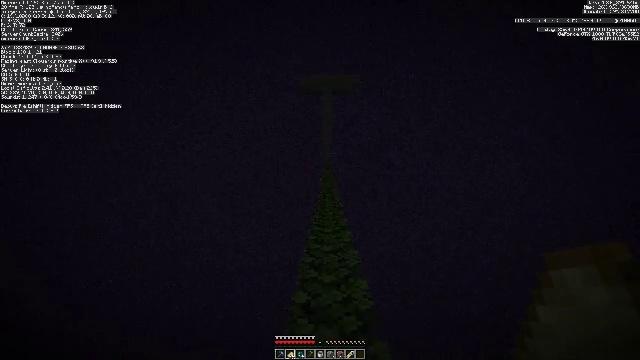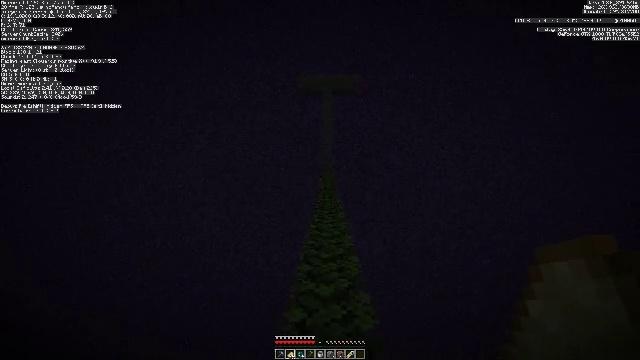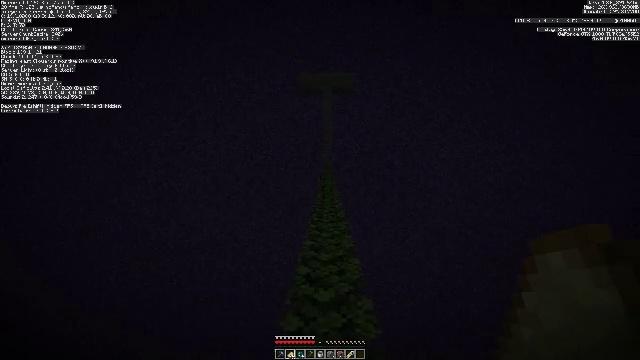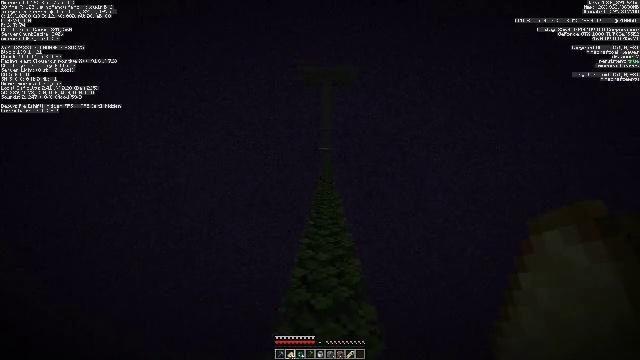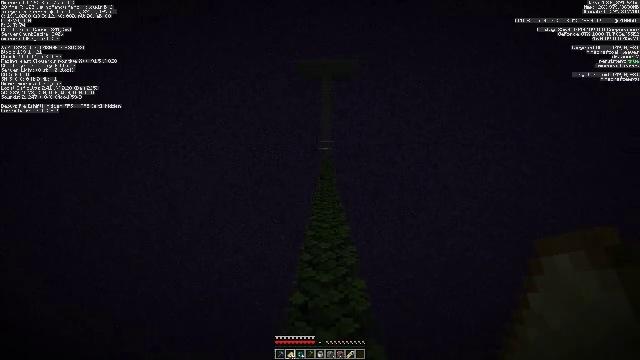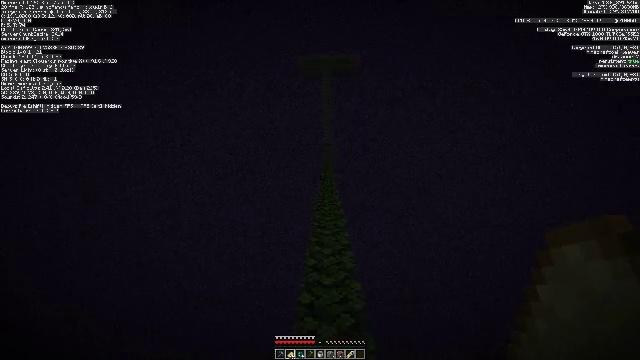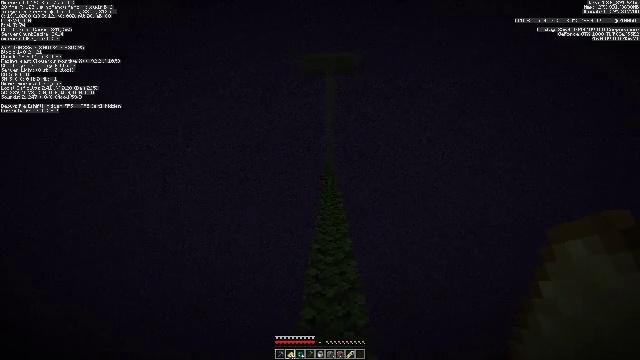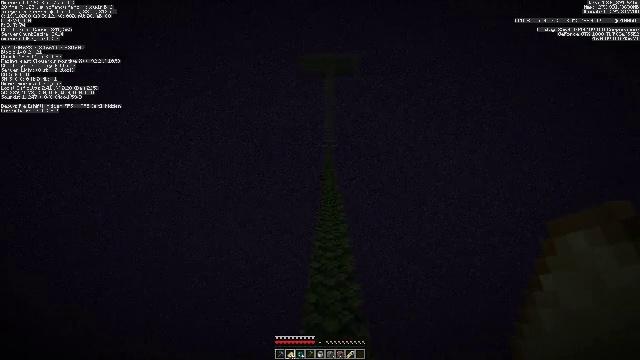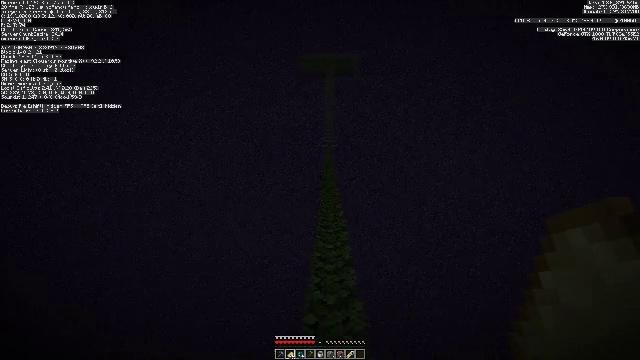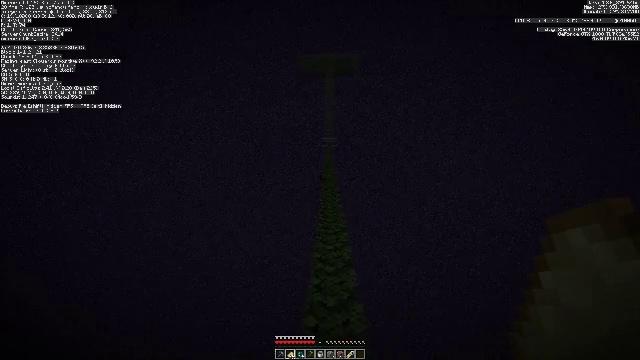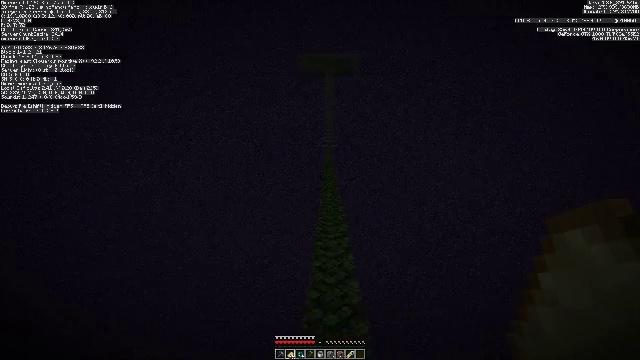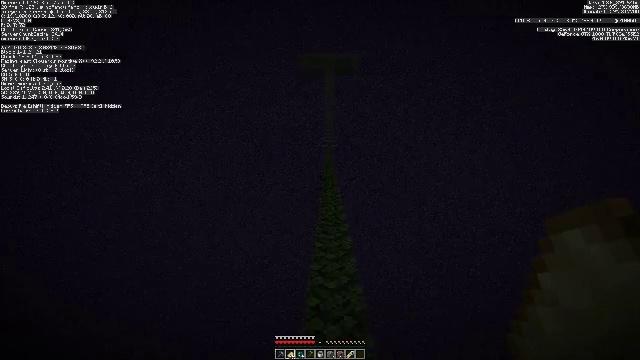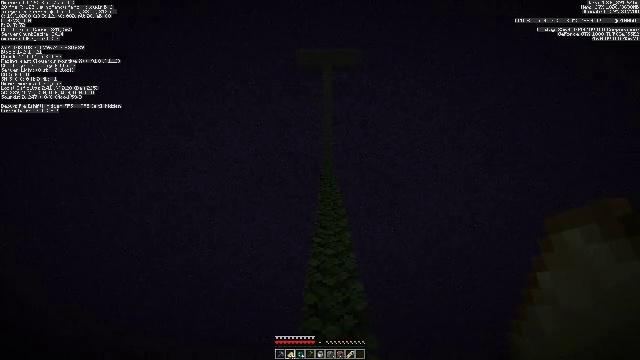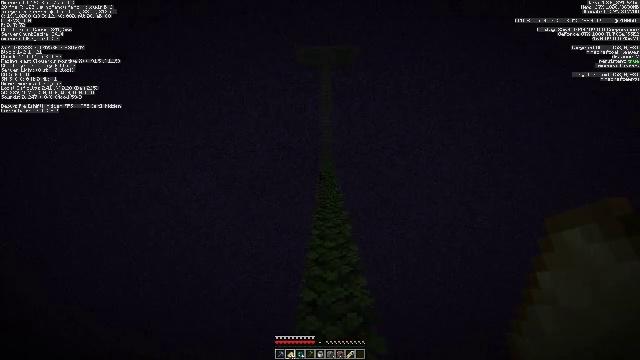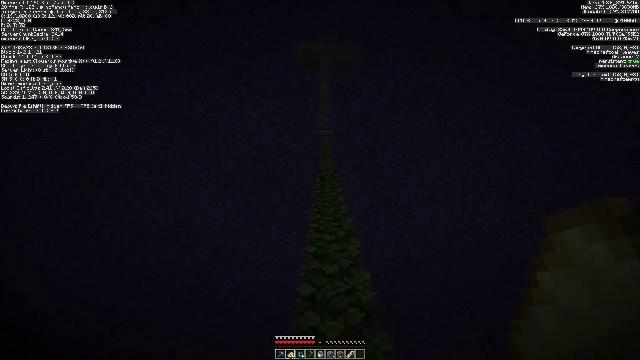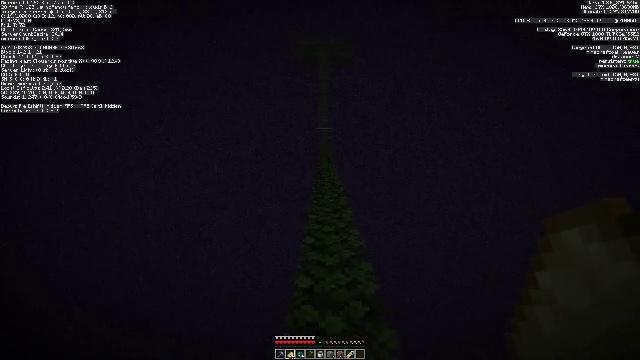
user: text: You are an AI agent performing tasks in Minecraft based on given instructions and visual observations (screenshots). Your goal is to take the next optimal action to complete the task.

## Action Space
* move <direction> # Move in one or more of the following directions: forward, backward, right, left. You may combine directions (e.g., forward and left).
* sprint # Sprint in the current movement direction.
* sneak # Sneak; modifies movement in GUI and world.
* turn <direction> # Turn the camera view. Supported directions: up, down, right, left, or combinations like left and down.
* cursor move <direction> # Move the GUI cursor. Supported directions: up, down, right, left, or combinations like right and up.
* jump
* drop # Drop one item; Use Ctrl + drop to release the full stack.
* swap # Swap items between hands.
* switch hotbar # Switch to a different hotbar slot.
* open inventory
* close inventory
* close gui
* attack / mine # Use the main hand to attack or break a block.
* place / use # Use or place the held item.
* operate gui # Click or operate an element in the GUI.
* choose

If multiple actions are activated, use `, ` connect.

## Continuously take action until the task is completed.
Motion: motion action
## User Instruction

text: Break the white carpet block.
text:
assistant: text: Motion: move forward
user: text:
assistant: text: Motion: move forward
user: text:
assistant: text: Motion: move forward, turn down
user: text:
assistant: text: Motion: move forward, turn down, jump
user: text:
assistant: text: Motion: move forward, turn down, jump
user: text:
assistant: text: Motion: move forward, jump
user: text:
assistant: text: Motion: move forward, jump
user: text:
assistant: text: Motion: move forward, jump
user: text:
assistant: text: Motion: move forward, jump
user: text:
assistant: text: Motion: move forward, jump
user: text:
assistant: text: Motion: move forward, jump
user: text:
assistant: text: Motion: move forward, jump
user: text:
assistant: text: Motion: move forward, jump
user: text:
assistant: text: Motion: move forward, jump
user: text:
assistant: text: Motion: move forward, jump
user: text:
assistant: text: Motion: move forward, jump
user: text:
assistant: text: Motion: move forward, jump
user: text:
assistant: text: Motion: move forward, jump
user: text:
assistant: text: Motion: move forward, jump
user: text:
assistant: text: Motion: move forward, jump
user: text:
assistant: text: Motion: move forward, jump
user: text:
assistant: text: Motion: move forward, jump
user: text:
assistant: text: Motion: move forward, jump
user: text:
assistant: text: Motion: move forward, jump
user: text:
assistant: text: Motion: move forward, jump
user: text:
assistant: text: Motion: move forward, jump
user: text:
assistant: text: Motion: move forward, jump
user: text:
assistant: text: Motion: move forward, jump
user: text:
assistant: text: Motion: move forward, jump
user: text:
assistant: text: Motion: move forward, jump